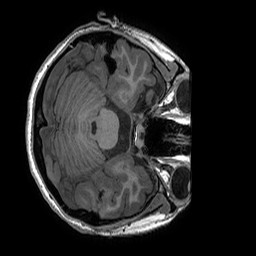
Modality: T1w
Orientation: axial
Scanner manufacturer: ge
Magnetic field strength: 3 T
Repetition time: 0.008156 s
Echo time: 0.00318 s